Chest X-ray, AP view. Patient: 24 years old, sex M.
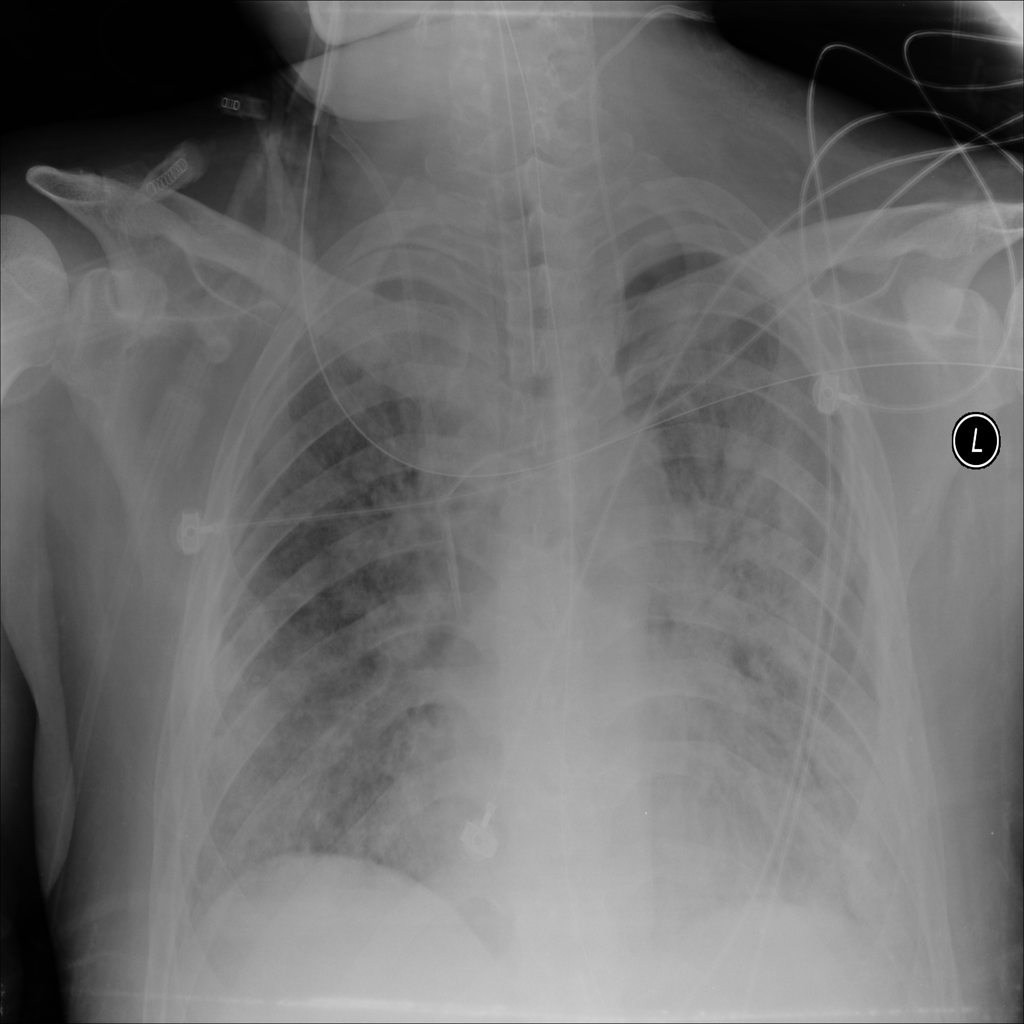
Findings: Infiltration